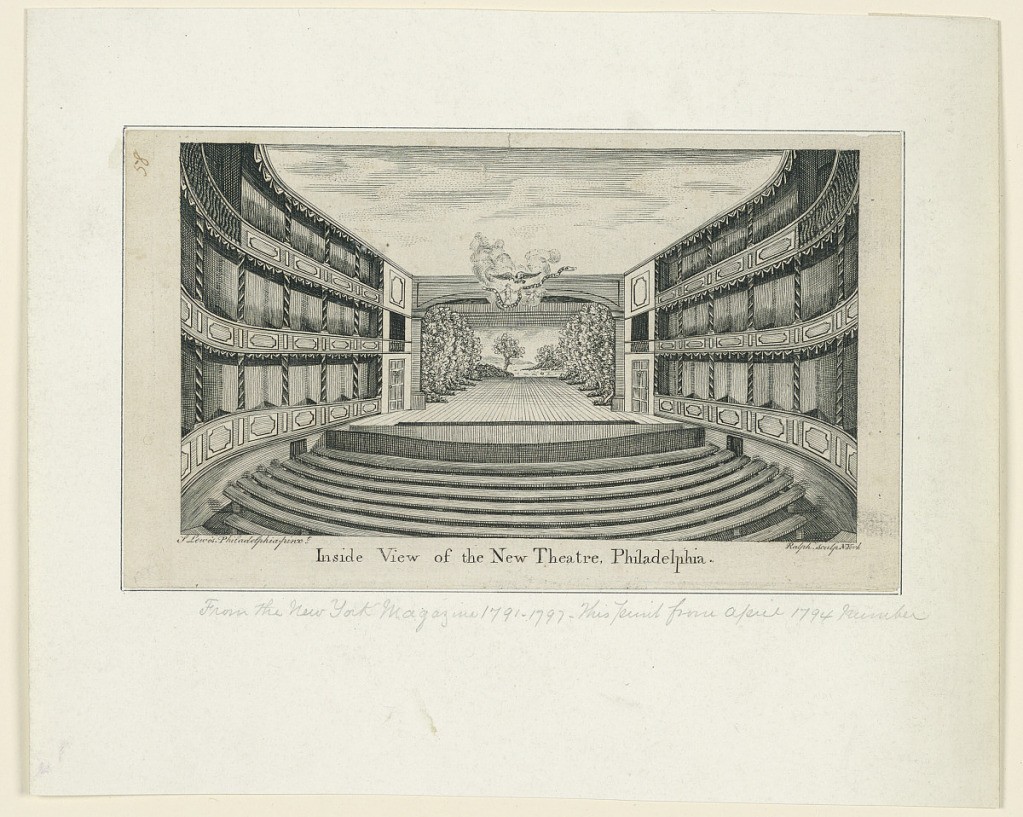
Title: Interior View, New Theater, Philadelphia
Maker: W. Ralph, active 1794–1808
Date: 1794
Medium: Engraving on paper
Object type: Print
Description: Horizontal rectangle. View of the inside of the New Theater in Philadelphia, looking toward the stage and boxes.